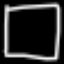
Label: square